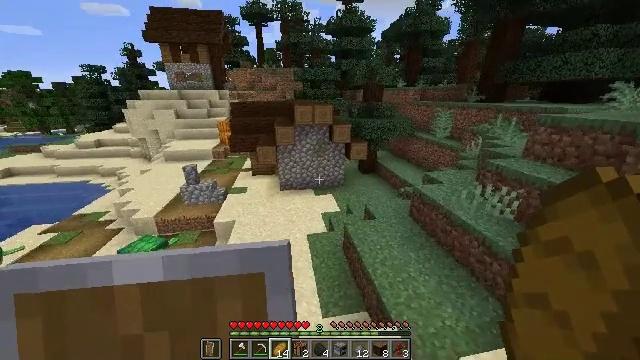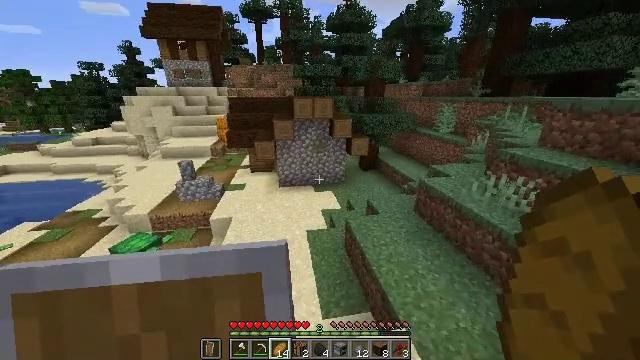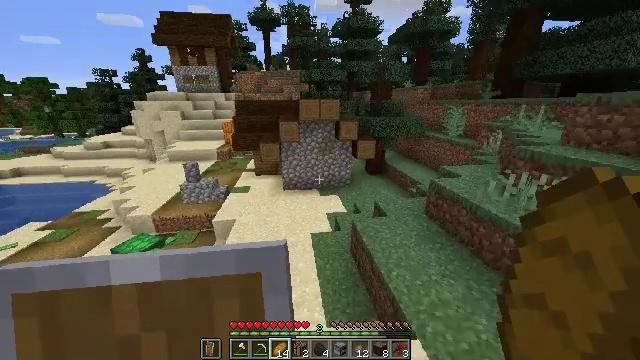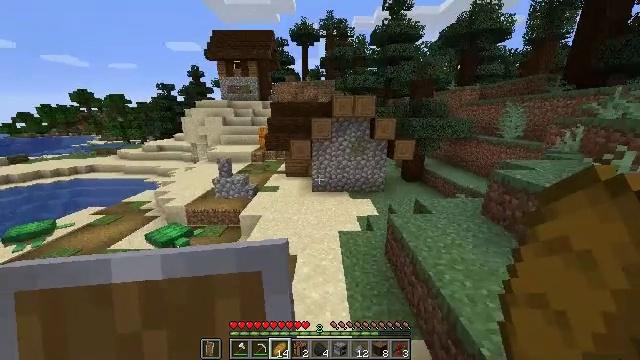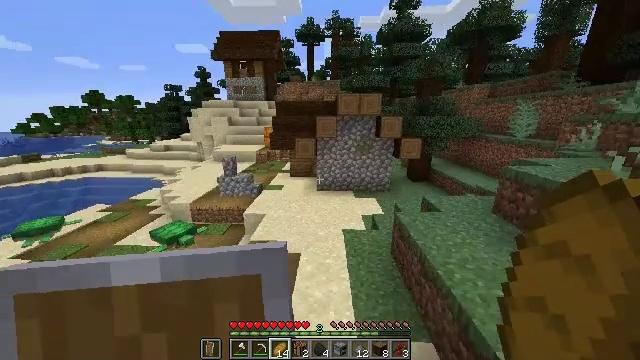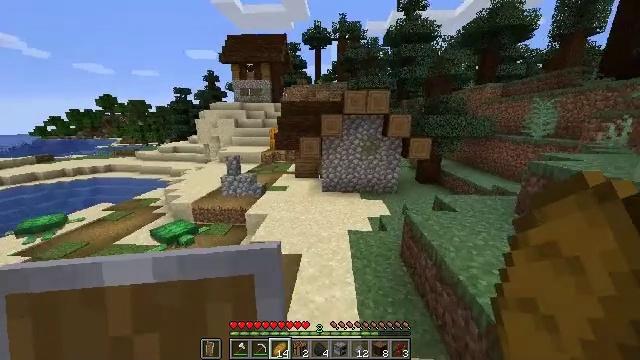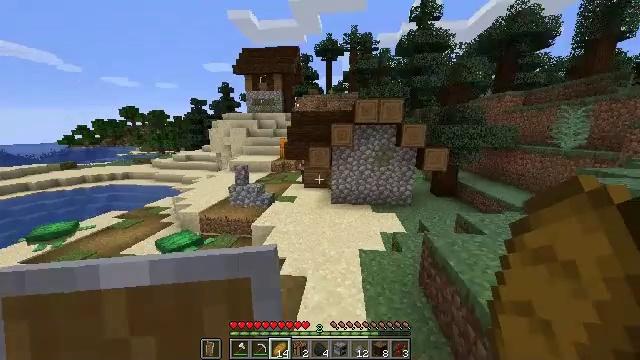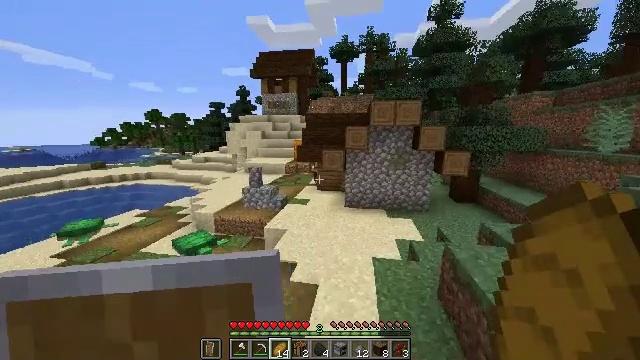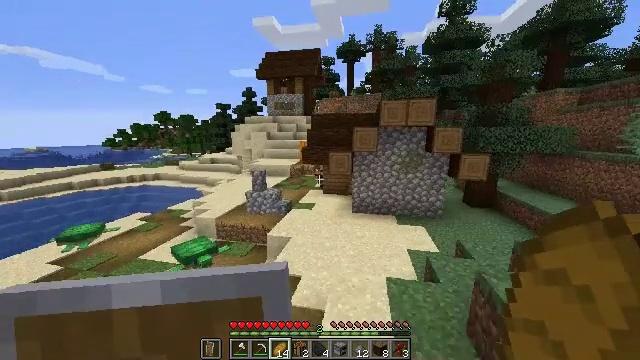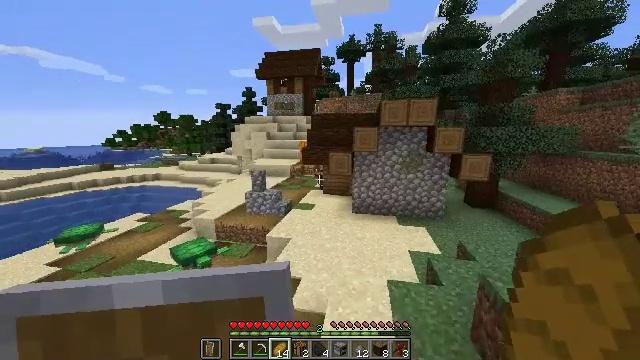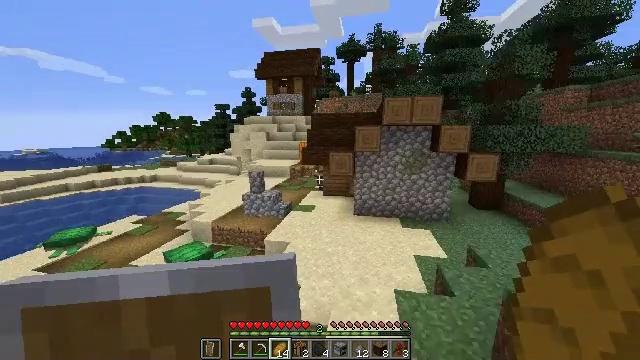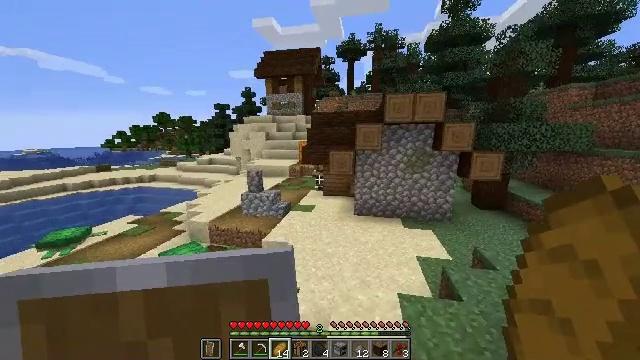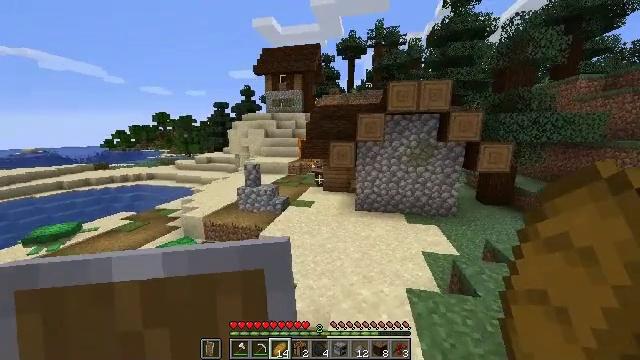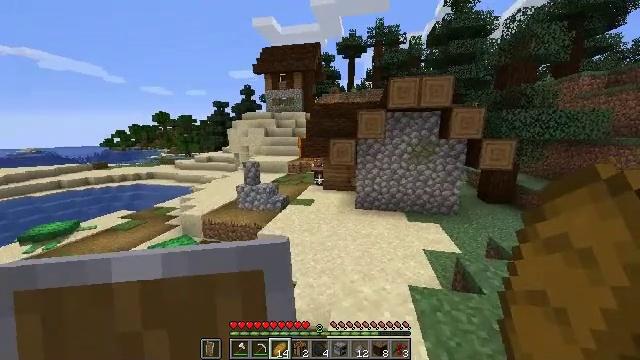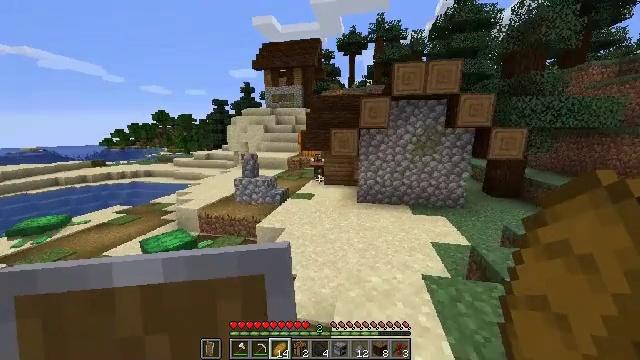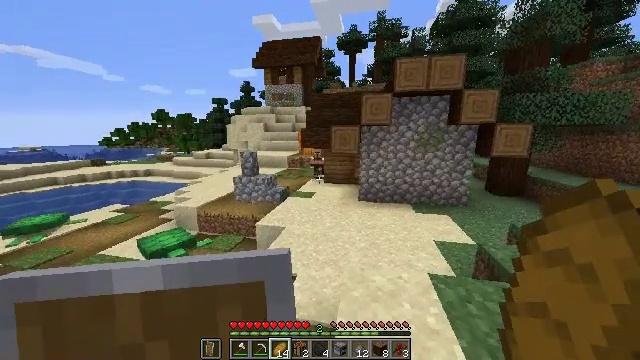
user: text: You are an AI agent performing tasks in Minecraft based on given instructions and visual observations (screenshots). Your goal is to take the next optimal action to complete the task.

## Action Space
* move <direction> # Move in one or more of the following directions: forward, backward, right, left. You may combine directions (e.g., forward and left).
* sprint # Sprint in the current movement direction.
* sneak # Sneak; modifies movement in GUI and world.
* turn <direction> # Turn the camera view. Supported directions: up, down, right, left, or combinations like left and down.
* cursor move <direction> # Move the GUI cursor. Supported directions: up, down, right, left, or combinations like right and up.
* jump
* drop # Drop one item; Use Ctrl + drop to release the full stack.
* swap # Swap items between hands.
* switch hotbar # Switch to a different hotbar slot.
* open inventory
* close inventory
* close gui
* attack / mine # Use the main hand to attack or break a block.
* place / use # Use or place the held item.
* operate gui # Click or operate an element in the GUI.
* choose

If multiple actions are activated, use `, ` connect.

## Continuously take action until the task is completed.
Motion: motion action
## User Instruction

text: Mine the purple bed.
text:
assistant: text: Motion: move forward, sprint
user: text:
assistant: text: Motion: move forward, sprint, turn left and up
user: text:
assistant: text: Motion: move forward, sprint, turn left and up
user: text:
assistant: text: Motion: move forward, sprint, turn left
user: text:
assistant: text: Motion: move forward, sprint, turn left and up
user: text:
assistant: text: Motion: move forward, sprint, turn left and up
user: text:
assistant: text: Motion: move forward, sprint, turn left
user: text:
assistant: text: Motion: move forward, sprint, turn left
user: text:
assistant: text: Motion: move forward, sprint
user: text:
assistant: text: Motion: move forward, sprint
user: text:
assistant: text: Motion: move forward, sprint
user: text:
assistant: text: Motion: move forward, sprint
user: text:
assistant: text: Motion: move forward and move left, sprint
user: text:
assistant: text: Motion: move forward and move left, sprint
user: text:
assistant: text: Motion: move forward and move left, sprint
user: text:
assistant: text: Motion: move forward and move left, sprint
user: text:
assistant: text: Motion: move forward, sprint
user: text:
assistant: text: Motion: move forward, sprint
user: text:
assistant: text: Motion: move forward, sprint
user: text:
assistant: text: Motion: move forward, sprint
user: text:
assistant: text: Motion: move forward, sprint
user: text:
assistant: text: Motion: move forward, sprint
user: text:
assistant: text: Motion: move forward, sprint
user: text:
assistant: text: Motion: move forward, sprint, jump
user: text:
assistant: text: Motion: move forward, sprint, jump
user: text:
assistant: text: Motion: move forward, sprint, jump
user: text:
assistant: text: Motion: move forward, sprint, jump
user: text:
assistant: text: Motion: move forward, sprint, jump
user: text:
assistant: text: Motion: move forward, sprint, jump
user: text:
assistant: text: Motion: move forward, sprint, jump